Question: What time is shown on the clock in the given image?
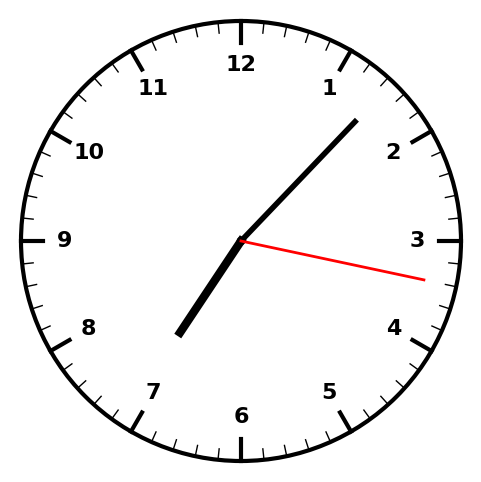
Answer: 07:07:17